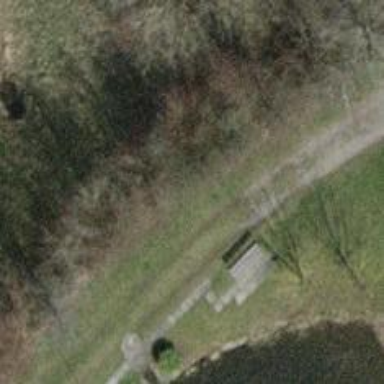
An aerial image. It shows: Gate.